Question: So I have this bubble sort, first time trying to create one and this is what I have.
For some reason it's printing out the array in a weird way.
It should sort it by letters as far as I know.
How do I properly do a bubble sort without using LINQ or Array.Sort(); This is for school so I need to do the bubble sort algorithm.
Here is an image of what it prints out.

'''
class Program
{
static string[] animals = new string[] { "cat", "elephant", "tiger", "fish", "dolphin", "giraffe", "hippo", "lion", "rat", "string ray" };
static void Main(string[] args)
{
BubbleSort();
Console.ReadLine();
}
private static void BubbleSort()
{
bool swap;
string temp;
string[] animals = new string[] { "cat", "elephant", "tiger", "fish", "dolphin", "giraffe", "hippo", "lion", "rat", "string ray" };
for (int index = 0; index < (animals.Length - 1); index++)
{
if (string.Compare(animals[index], animals[index + 1], true) < 0) //if first number is greater then second then swap
{
//swap
temp = animals[index];
animals[index] = animals[index + 1];
animals[index + 1] = temp;
swap = true;
}
}
foreach (string item in animals)
{
Console.WriteLine(item);
}
}
}
'''
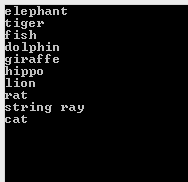
Answer: For Bubblesort you need two nested loops since you are passing the Array not once but multiple times.
'''
private static void BubbleSort()
{
string temp;
string[] animals = new string[] { "cat", "elephant", "tiger", "fish", "dolphin", "giraffe", "hippo", "lion", "rat", "string ray" };
for (int i = 1; i < animals.Length; i++)
{
for (int j = 0; j < animals.Length - i; j++)
{
if (string.Compare(animals[j], animals[j + 1], StringComparison.Ordinal) <= 0) continue;
temp = animals[j];
animals[j] = animals[j + 1];
animals[j + 1] = temp;
}
}
foreach (string item in animals)
{
Console.WriteLine(item);
}
}
'''
PS: Next time, use the search a bit longer, the code above is almost 100% taken from <URL>.